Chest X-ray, AP view. Patient: 30 years old, sex F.
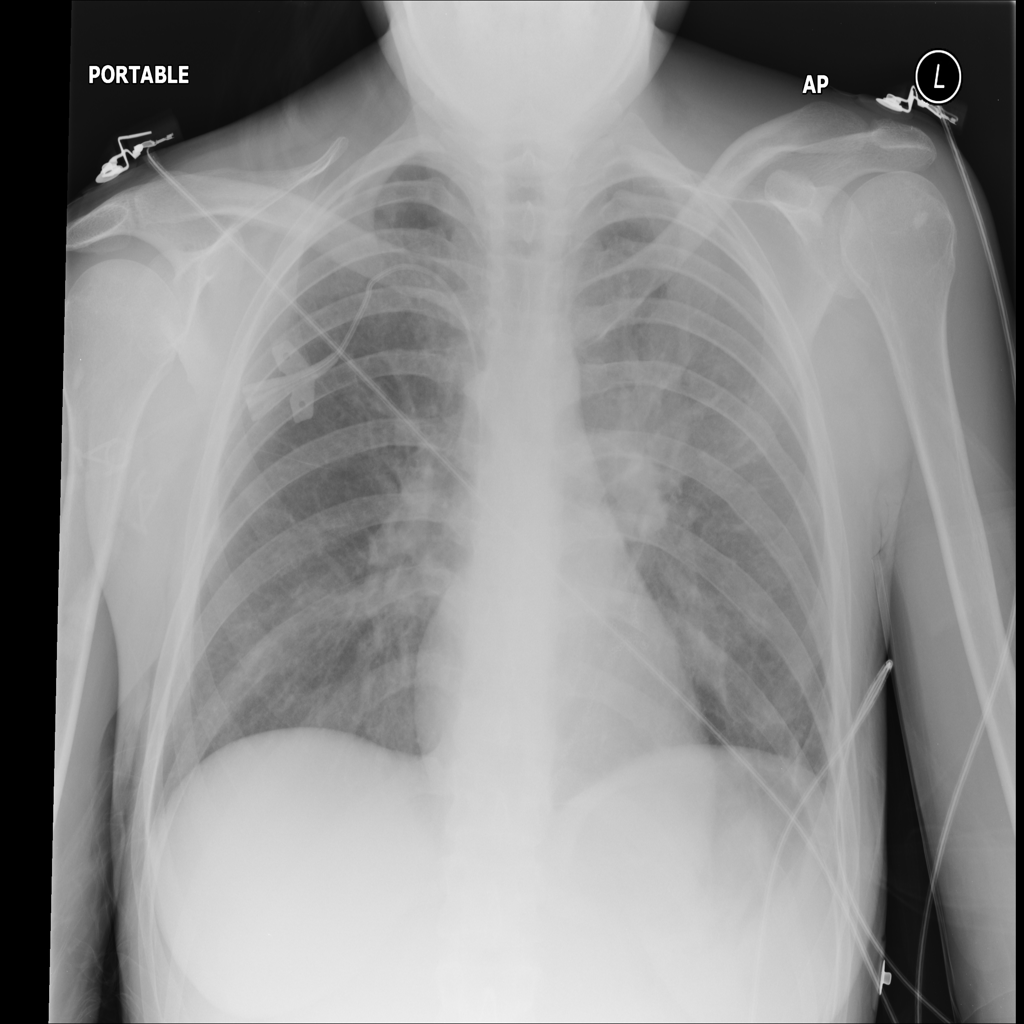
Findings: Infiltration